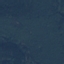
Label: Forest